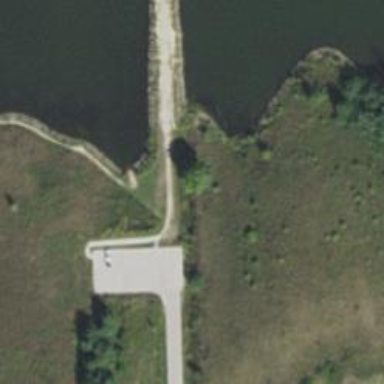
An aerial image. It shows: Path.